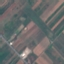
Label: PermanentCrop